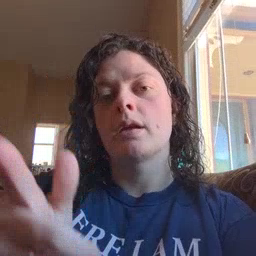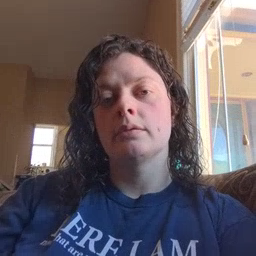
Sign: awake